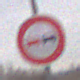
Verkehrszeichen: Ueberholverbot
Umgebung: Outdoor, RoadRail
Tageszeit: Midday
Wetter: Overcast
Licht: Natural
Jahreszeit: NotSpecified
Kontrast: LowContrast